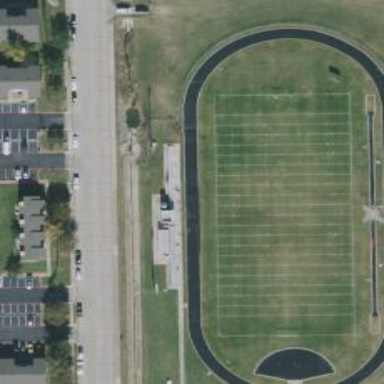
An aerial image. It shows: Athletic track located in leisure land area.